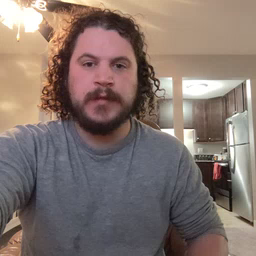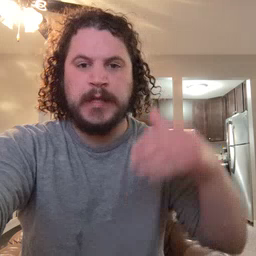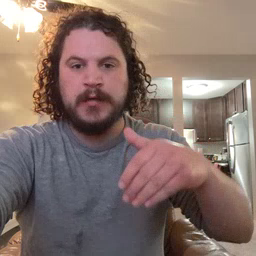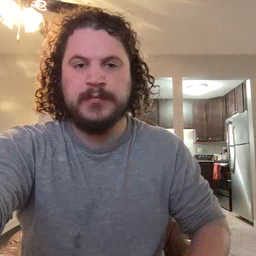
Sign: night